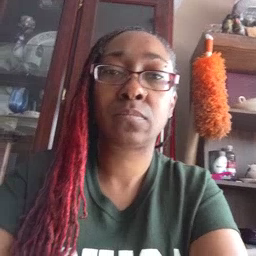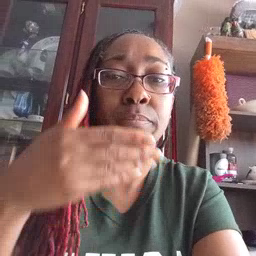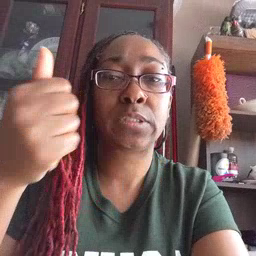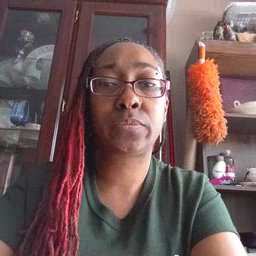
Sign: better